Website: macys
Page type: cart
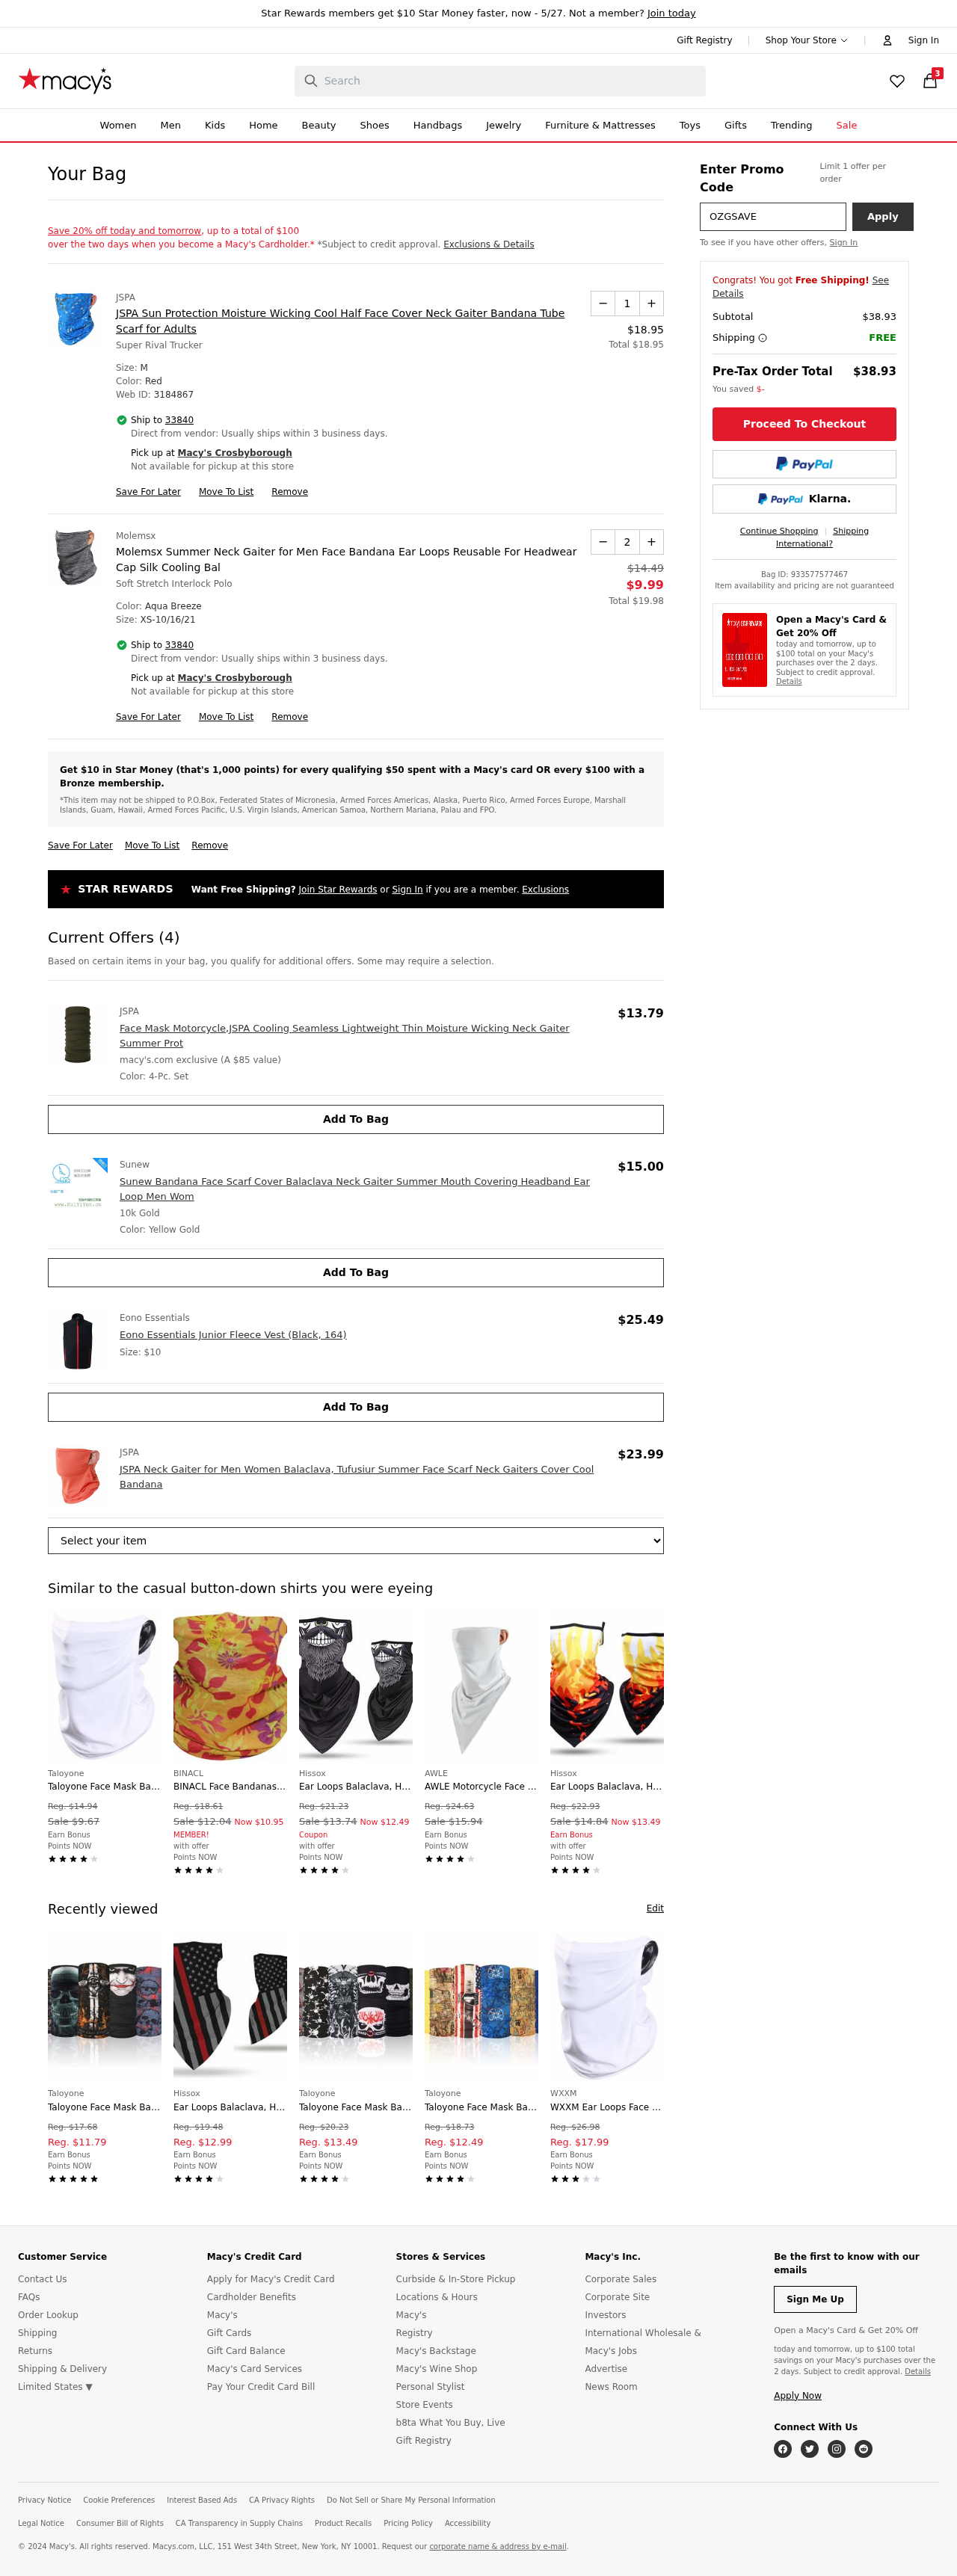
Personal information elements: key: PII_CITY
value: Crosbyborough
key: PII_POSTCODE
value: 33840
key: PII_PROMO_CODE
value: OZGSAVE
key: PII_POSTCODE2
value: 33840
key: PII_CITY2
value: Crosbyborough
Product elements: key: PRODUCT1_BRAND
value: JSPA
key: PRODUCT1_NAME
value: JSPA Sun Protection Moisture Wicking Cool Half Face Cover Neck Gaiter Bandana Tube Scarf for Adults
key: PRODUCT1_PRICE
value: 18.95
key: PRODUCT1_QUANTITY
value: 1
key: PRODUCT2_BRAND
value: Molemsx
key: PRODUCT2_NAME
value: Molemsx Summer Neck Gaiter for Men Face Bandana Ear Loops Reusable For Headwear Cap Silk Cooling Bal
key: PRODUCT2_PRICE
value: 9.99
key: PRODUCT2_QUANTITY
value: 2
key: PRODUCT3_BRAND
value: JSPA
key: PRODUCT3_NAME
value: Face Mask Motorcycle,JSPA Cooling Seamless Lightweight Thin Moisture Wicking Neck Gaiter Summer Prot
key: PRODUCT3_PRICE
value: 13.79
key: PRODUCT4_BRAND
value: Sunew
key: PRODUCT4_NAME
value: Sunew Bandana Face Scarf Cover Balaclava Neck Gaiter Summer Mouth Covering Headband Ear Loop Men Wom
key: PRODUCT4_PRICE
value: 15
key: PRODUCT5_BRAND
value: Eono Essentials
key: PRODUCT5_NAME
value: Eono Essentials Junior Fleece Vest (Black, 164)
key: PRODUCT5_PRICE
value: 25.49
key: PRODUCT6_BRAND
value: JSPA
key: PRODUCT6_NAME
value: JSPA Neck Gaiter for Men Women Balaclava, Tufusiur Summer Face Scarf Neck Gaiters Cover Cool Bandana
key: PRODUCT6_PRICE
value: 23.99
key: PRODUCT1_TOTAL
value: Total $18.95
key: PRODUCT2_ORIGINAL_PRICE
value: $14.49
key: PRODUCT2_TOTAL
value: Total $19.98
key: PRODUCT7_BRAND
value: Taloyone
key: PRODUCT7_NAME
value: Taloyone Face Mask Bandanas Neck Gaiter Ear Loops Face Balaclava Non Slip Light Cool Breathable Band
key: PRODUCT7_ORIGINAL_PRICE
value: Reg. $14.94
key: PRODUCT7_SALE_PRICE
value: Sale $9.67
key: PRODUCT8_BRAND
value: BINACL
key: PRODUCT8_NAME
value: BINACL Face Bandanas Balaclava, Unisex Neck Gaiter Scarf Novelty Stretchable Wind Sun UV Protection
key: PRODUCT8_ORIGINAL_PRICE
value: Reg. $18.61
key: PRODUCT8_SALE_PRICE
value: Sale $12.04
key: PRODUCT8_PRICE
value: Now $10.95
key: PRODUCT9_BRAND
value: Hissox
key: PRODUCT9_NAME
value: Ear Loops Balaclava, Hissox Womens Mens Comfort Bandana Face Scarf Bandana Mask Neck Gaiters Outdoor
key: PRODUCT9_ORIGINAL_PRICE
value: Reg. $21.23
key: PRODUCT9_SALE_PRICE
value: Sale $13.74
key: PRODUCT9_PRICE
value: Now $12.49
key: PRODUCT10_BRAND
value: AWLE
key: PRODUCT10_NAME
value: AWLE Motorcycle Face Bandana with Ear Loops, Festivals Parties Outdoor Working Net Pattern Face Cove
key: PRODUCT10_ORIGINAL_PRICE
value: Reg. $24.63
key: PRODUCT10_SALE_PRICE
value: Sale $15.94
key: PRODUCT11_BRAND
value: Hissox
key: PRODUCT11_NAME
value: Ear Loops Balaclava, Hissox Womens Mens Comfort Bandana Face Scarf Bandana Mask Neck Gaiters Outdoor
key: PRODUCT11_ORIGINAL_PRICE
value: Reg. $22.93
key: PRODUCT11_SALE_PRICE
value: Sale $14.84
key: PRODUCT11_PRICE
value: Now $13.49
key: PRODUCT12_BRAND
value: Taloyone
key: PRODUCT12_NAME
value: Taloyone Face Mask Bandanas Neck Gaiter Face Balaclava Non Slip Light Cool Breathable for Sun Wind D
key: PRODUCT12_ORIGINAL_PRICE
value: Reg. $17.68
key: PRODUCT12_PRICE
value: Reg. $11.79
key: PRODUCT13_BRAND
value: Hissox
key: PRODUCT13_NAME
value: Ear Loops Balaclava, Hissox Womens Mens Comfort Bandana Face Scarf Bandana Mask Neck Gaiters Outdoor
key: PRODUCT13_ORIGINAL_PRICE
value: Reg. $19.48
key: PRODUCT13_PRICE
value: Reg. $12.99
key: PRODUCT14_BRAND
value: Taloyone
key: PRODUCT14_NAME
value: Taloyone Face Mask Bandanas Neck Gaiter Face Balaclava Non Slip Light Cool Breathable for Sun Wind D
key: PRODUCT14_ORIGINAL_PRICE
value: Reg. $20.23
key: PRODUCT14_PRICE
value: Reg. $13.49
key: PRODUCT15_BRAND
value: Taloyone
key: PRODUCT15_NAME
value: Taloyone Face Mask Bandanas Neck Gaiter Face Balaclava Non Slip Light Cool Breathable for Sun Wind D
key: PRODUCT15_ORIGINAL_PRICE
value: Reg. $18.73
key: PRODUCT15_PRICE
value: Reg. $12.49
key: PRODUCT16_BRAND
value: WXXM
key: PRODUCT16_NAME
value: WXXM Ear Loops Face Cover Breathable Face Scarf Sun UV Protection Neck Gaiter 1 Piece White
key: PRODUCT16_ORIGINAL_PRICE
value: Reg. $26.98
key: PRODUCT16_PRICE
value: Reg. $17.99
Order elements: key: ORDER_NUM_ITEMS
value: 3
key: ORDER_SUBTOTAL
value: $38.93
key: ORDER_SUBTOTAL2
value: $38.93
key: ORDER_ID
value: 933577577467
Search elements: key: HEADER_SEARCH
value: Search